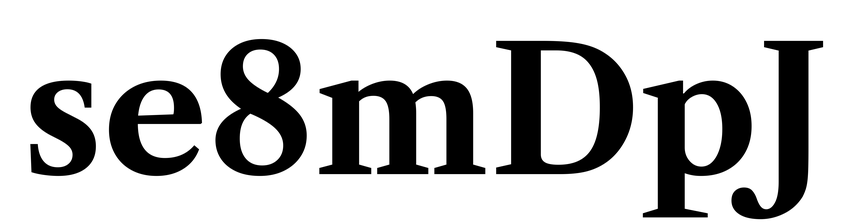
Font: LibreCaslonText_Bold